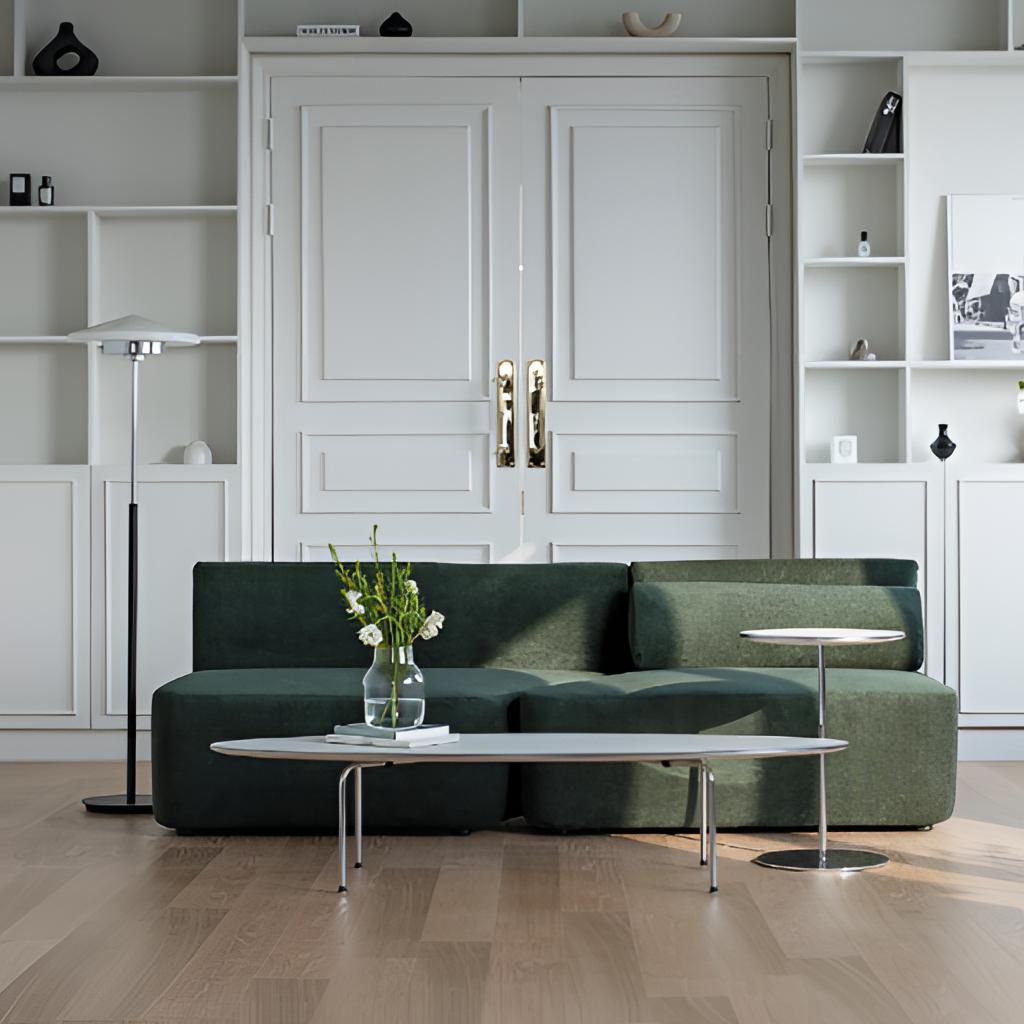
fabric sofa, living room, brown wood flooring, with plank pattern, contemporary, paint wallpaper, with solid pattern